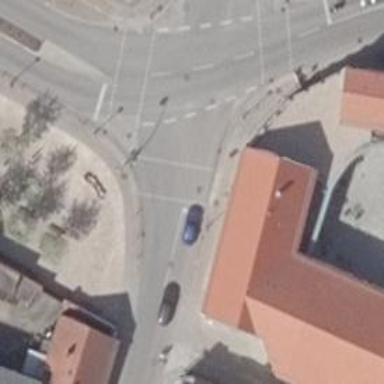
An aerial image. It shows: Road crossing with traffic signals.